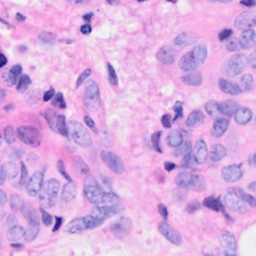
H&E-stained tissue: Breast